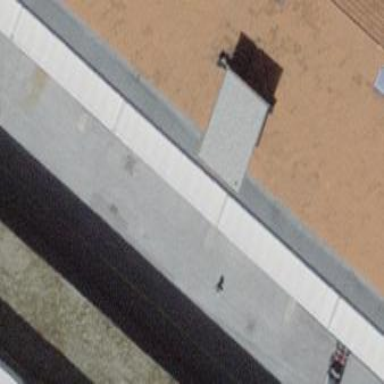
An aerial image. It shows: View of roof of building.